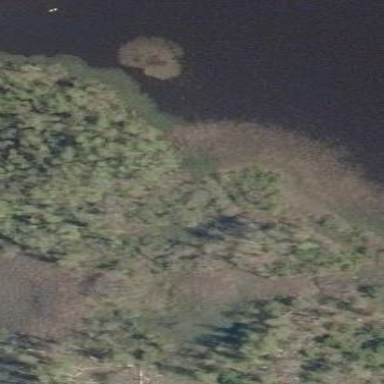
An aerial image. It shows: Marshy wetland area.